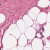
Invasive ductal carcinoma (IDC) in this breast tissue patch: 0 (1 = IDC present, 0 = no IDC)